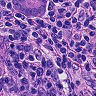
Metastatic tissue present: no